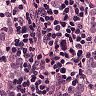
Metastatic tissue present: yes